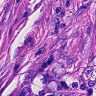
Metastatic tissue present: yes